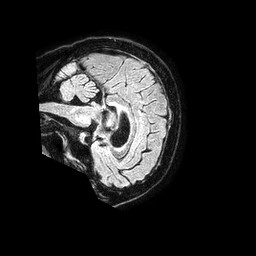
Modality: FLAIR
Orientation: sagittal
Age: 63
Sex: female
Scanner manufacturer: philips
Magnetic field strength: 1.5 T
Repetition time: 4.8 s
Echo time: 0.3 s